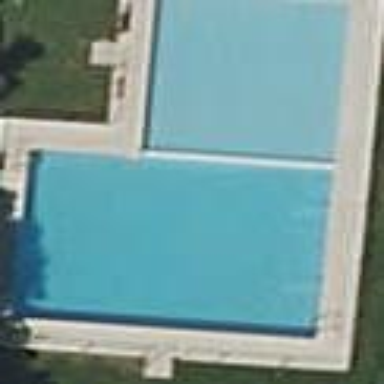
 perfect for swimming and other water activities."